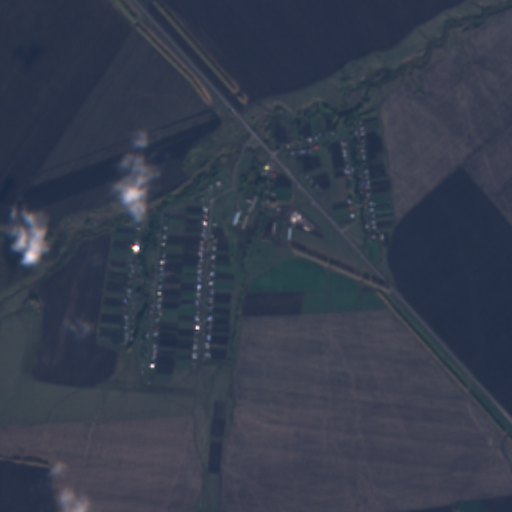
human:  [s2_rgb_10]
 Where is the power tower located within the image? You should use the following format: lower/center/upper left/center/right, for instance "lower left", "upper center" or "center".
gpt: There is no power tower in the image.